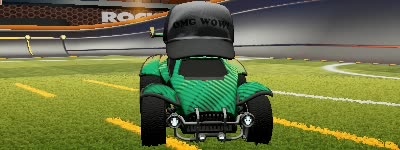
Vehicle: octane